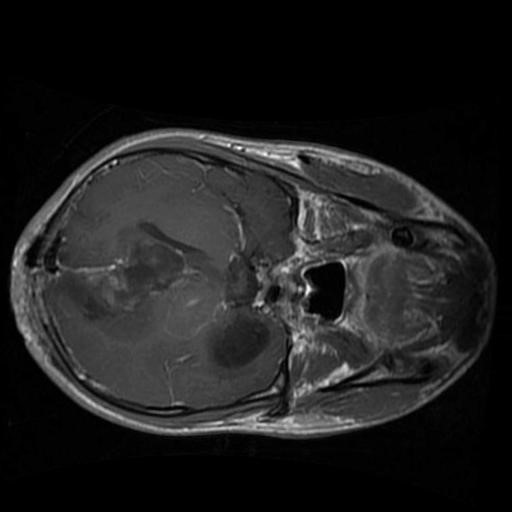
Label: brain_glioma